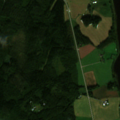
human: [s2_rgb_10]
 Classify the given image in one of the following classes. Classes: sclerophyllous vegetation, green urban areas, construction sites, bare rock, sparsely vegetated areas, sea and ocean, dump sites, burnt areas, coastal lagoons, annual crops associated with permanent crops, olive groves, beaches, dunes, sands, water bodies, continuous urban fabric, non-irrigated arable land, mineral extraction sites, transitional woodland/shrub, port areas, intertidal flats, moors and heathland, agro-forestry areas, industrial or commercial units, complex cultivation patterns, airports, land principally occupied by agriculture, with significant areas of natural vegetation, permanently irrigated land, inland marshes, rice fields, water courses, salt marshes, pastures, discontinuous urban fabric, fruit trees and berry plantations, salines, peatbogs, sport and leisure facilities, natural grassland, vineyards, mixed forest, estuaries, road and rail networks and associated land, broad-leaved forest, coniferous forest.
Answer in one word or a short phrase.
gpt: non-irrigated arable land, mixed forest, water bodies